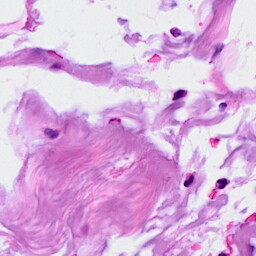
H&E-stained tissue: Breast